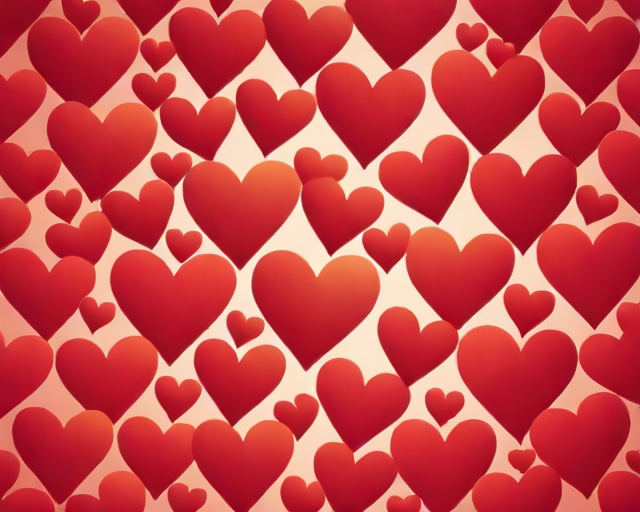
Category: Valentine